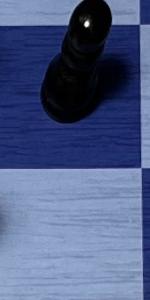
Label: Empty